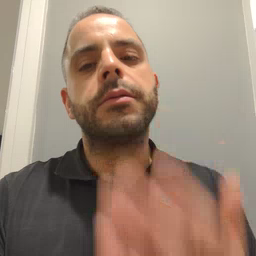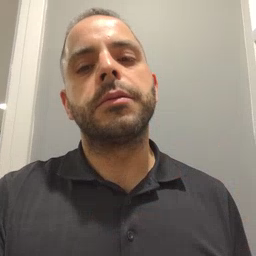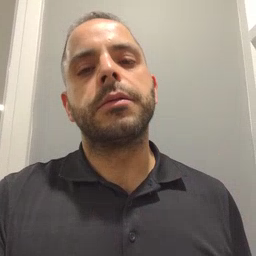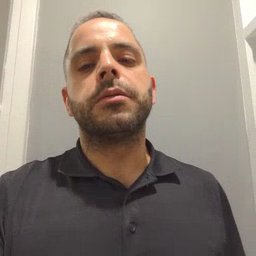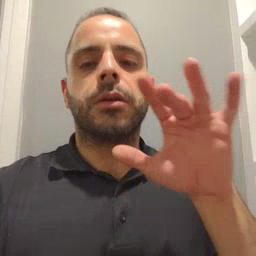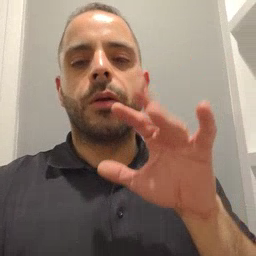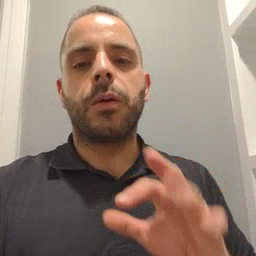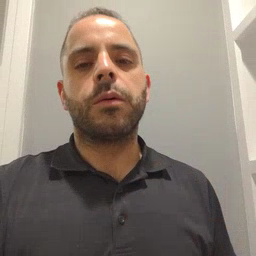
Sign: snow